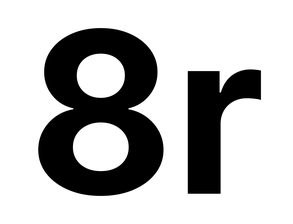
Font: Inter_Bold